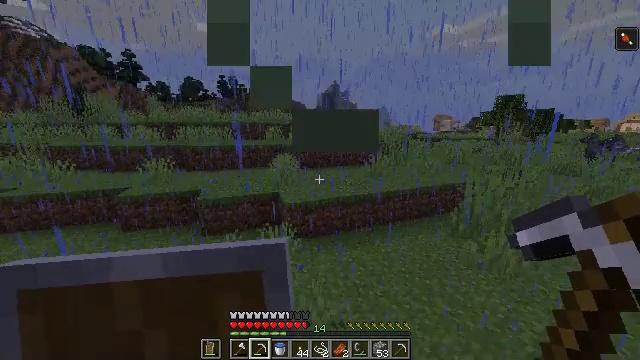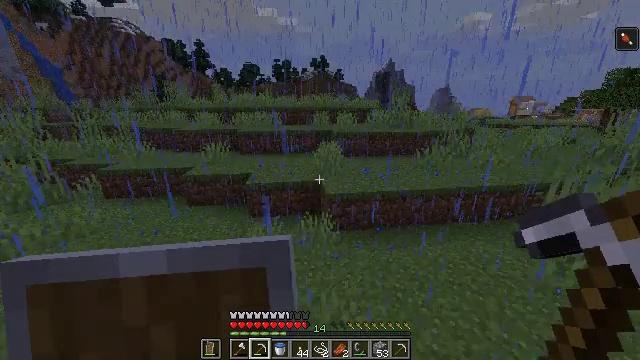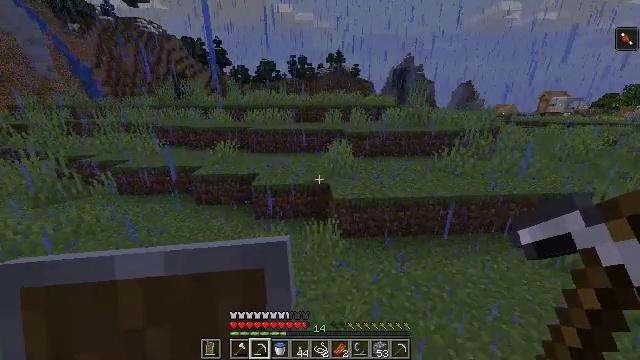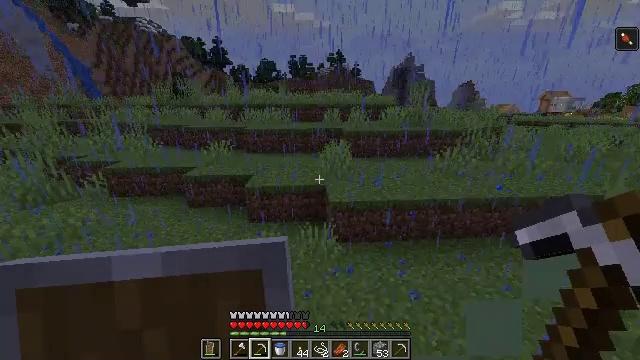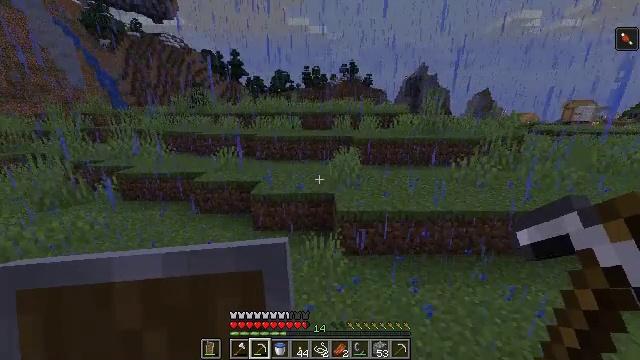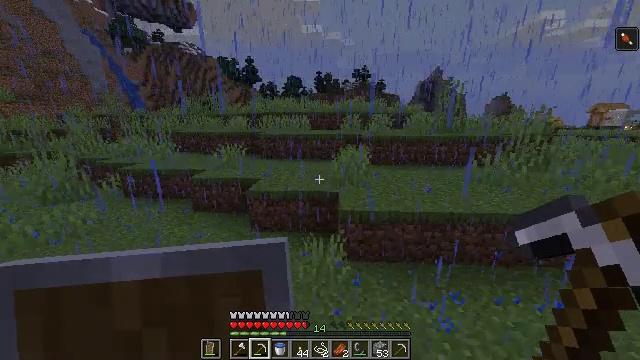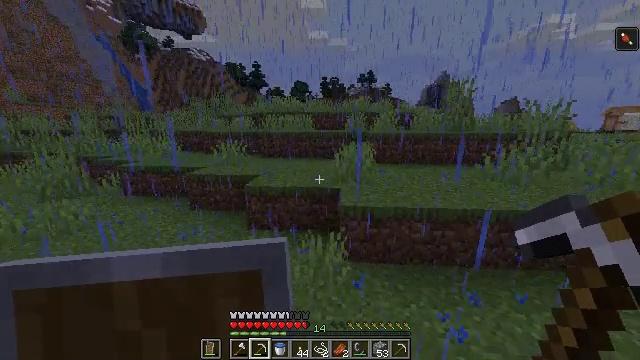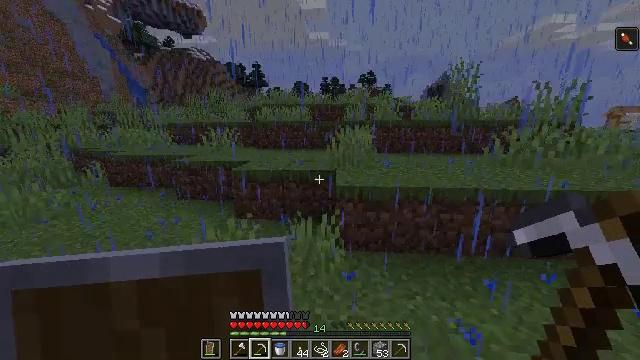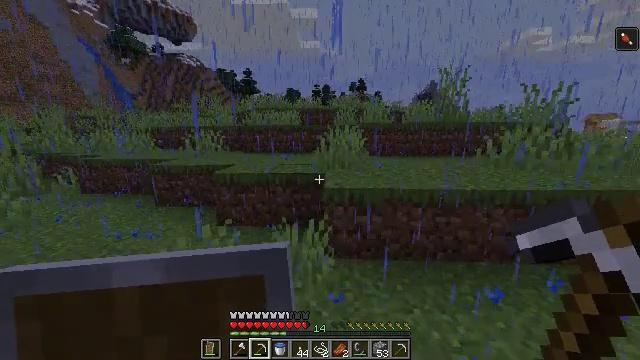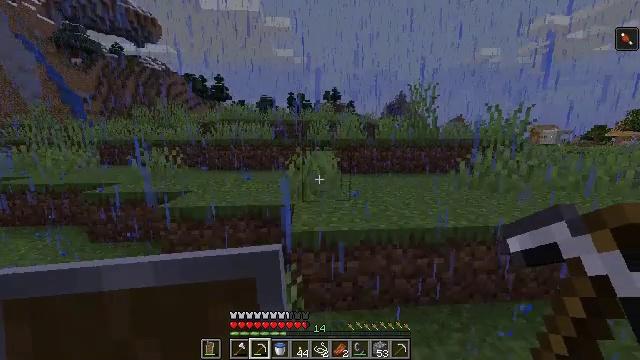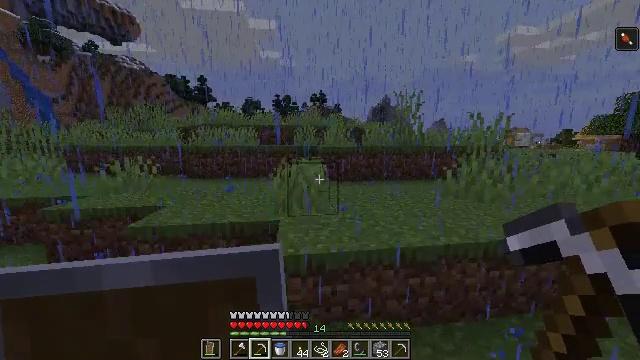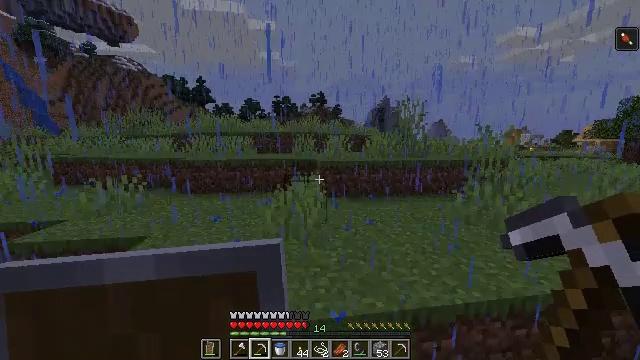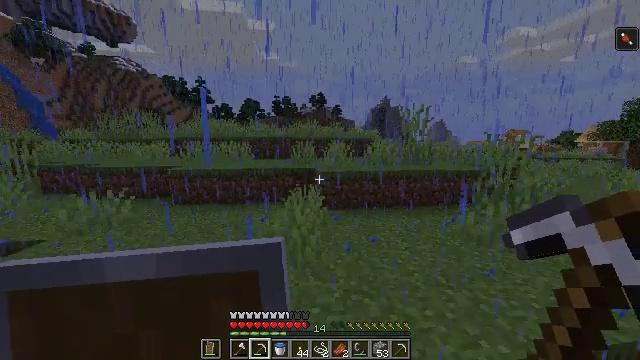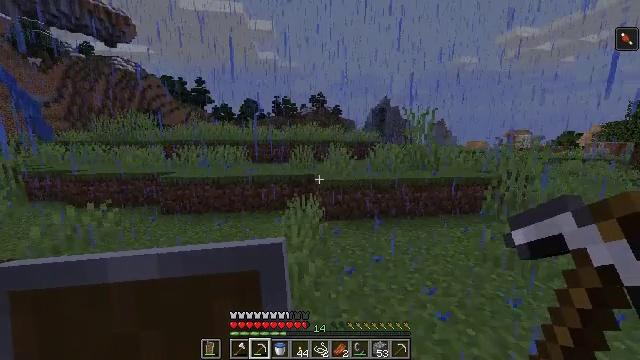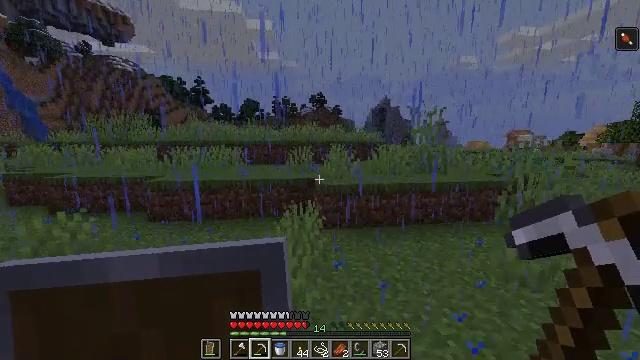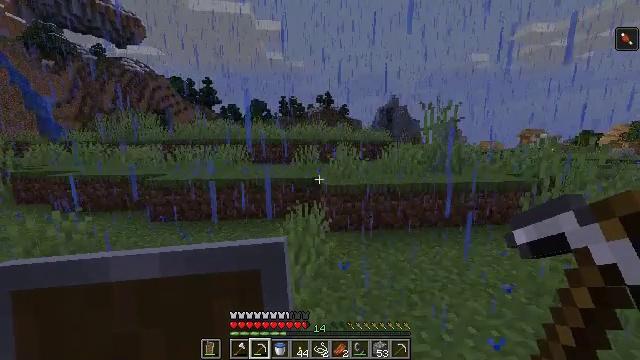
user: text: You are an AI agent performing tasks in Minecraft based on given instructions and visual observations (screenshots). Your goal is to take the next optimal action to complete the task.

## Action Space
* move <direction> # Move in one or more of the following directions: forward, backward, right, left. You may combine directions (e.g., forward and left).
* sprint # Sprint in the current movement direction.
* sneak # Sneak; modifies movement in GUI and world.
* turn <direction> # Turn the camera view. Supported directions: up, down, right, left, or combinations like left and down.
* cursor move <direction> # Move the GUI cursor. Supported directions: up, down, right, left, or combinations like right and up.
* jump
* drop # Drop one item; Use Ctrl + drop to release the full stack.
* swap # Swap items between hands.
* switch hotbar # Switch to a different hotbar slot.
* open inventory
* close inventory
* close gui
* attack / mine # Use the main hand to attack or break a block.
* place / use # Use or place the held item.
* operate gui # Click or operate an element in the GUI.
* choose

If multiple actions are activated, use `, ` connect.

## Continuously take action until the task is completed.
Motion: motion action
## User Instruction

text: Mine the yellow bed to pick it up.
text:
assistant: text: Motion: move forward, sprint, turn left and down, jump
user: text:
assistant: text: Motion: move forward, sprint, turn left, jump
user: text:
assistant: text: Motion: move forward, sprint, jump
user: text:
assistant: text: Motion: move forward, sprint, turn left and up, jump
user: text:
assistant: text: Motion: move forward, sprint, turn left and up
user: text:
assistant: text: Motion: move forward, sprint, turn left and up
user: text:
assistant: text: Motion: move forward, sprint
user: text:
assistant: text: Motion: move forward, sprint, turn right and up
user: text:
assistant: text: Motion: move forward, sprint, turn right and up, jump
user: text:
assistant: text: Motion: move forward, sprint, turn right, jump
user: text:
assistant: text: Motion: move forward, sprint, jump
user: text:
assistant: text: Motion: move forward, sprint, jump
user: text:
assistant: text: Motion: move forward, sprint, jump
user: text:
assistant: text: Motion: move forward, sprint, jump
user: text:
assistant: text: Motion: move forward, sprint, turn left, jump
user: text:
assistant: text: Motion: move forward, sprint, turn left and down, jump
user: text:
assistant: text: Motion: move forward, sprint, turn left and down, jump
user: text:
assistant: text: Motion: move forward, sprint, turn left, jump
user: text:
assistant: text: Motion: move forward, sprint, turn left, jump
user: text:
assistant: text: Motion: move forward, sprint, jump
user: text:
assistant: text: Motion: move forward, sprint, turn left, jump
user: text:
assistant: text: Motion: move forward and move right, sprint, turn left, jump
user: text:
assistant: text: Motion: move forward and move right, sprint, turn left, jump
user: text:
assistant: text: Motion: move forward and move right, sprint, turn left, jump
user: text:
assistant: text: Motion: move forward and move right, sprint, turn left, jump
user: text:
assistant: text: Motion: move forward and move right, sprint, jump
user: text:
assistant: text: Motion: move forward and move right, sprint, jump
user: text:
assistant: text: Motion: move forward and move right, sprint, jump
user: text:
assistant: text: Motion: move forward and move right, sprint, jump
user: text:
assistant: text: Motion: move forward and move right, sprint, jump